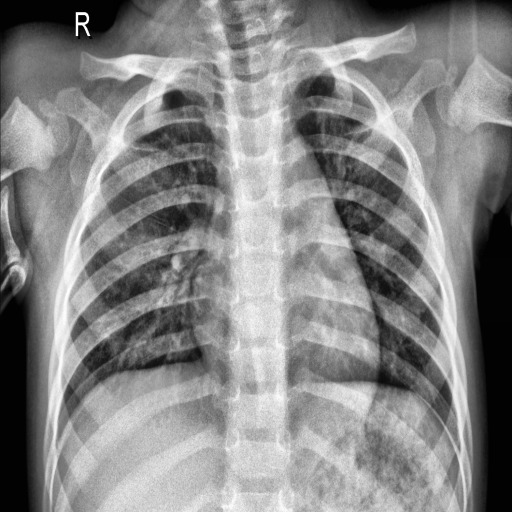
Finding: NORMAL